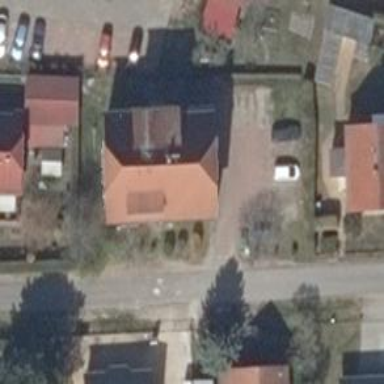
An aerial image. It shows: Driveway.